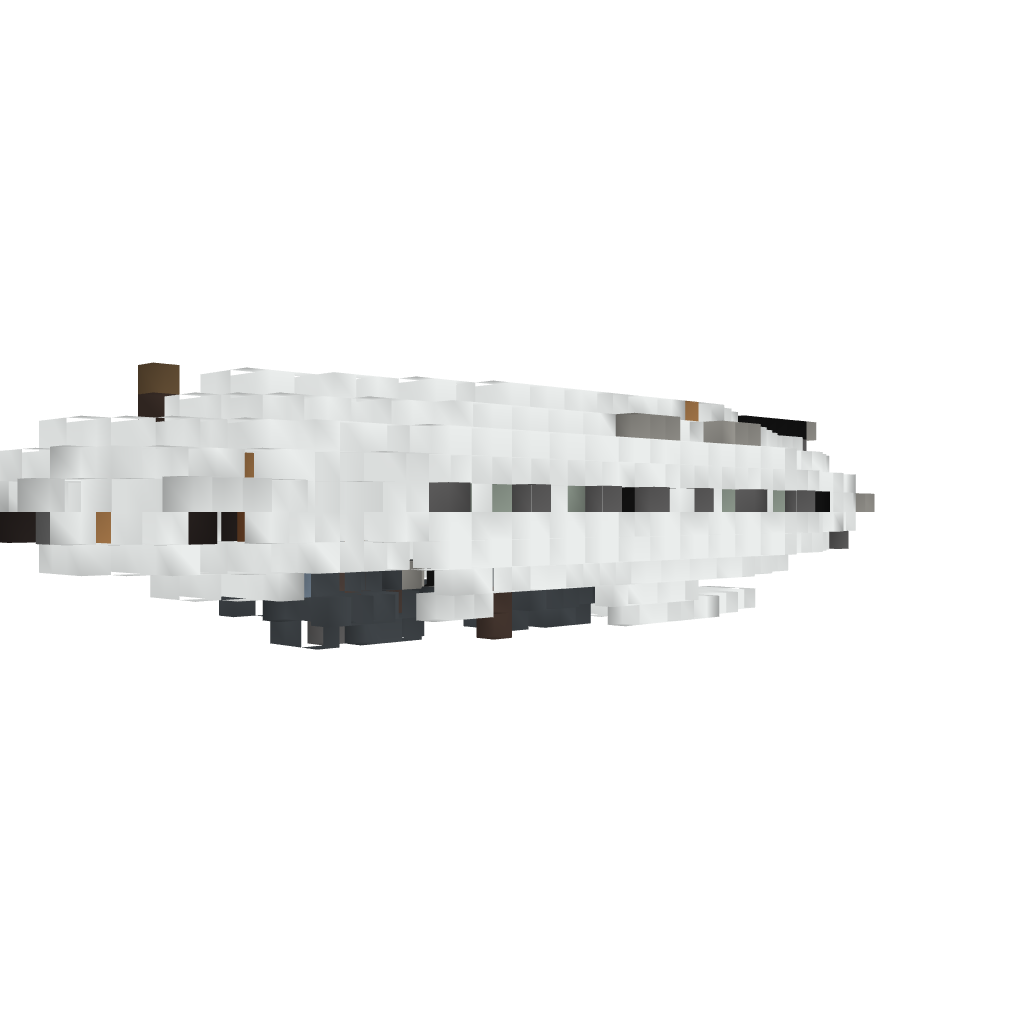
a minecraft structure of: Moa-Class Autogun Frigate Airship